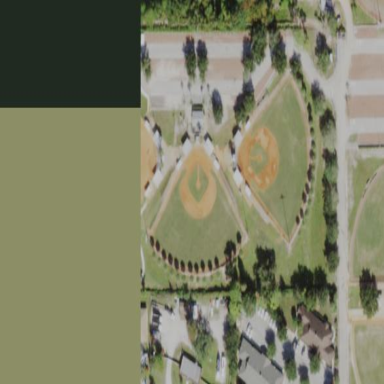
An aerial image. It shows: Baseball pitch for leisure land.